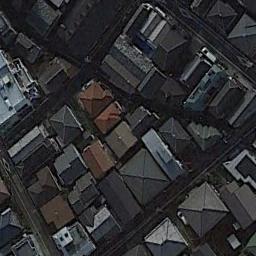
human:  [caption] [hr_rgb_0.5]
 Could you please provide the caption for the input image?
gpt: Many roads and neatly arranged houses in densely populated areas .

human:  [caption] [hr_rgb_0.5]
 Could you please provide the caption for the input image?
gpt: A dense residential area has lots of houses next to each other while some roads go through the residential area .

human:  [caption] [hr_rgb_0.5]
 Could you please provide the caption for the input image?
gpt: The dense residential is next to the road .

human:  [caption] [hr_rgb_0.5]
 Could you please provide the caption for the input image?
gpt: The houses are very dense .

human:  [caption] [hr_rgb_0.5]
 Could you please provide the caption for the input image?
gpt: There are buildings of different colors on a dense residential area .